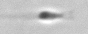
Label: flagellate_morphotype3